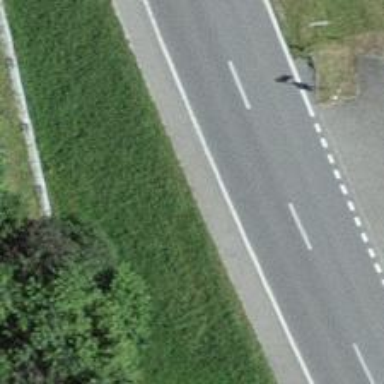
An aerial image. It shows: Bus stop along the road.